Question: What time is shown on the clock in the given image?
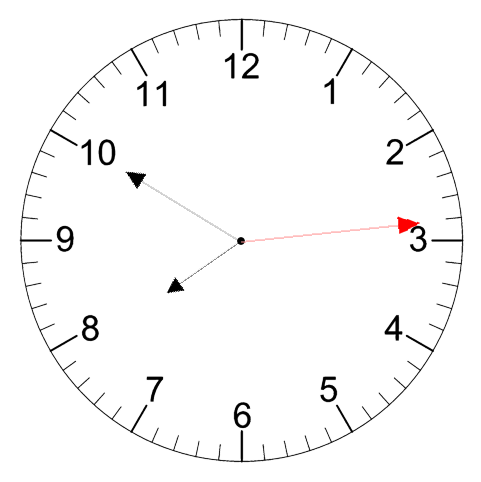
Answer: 07:50:14